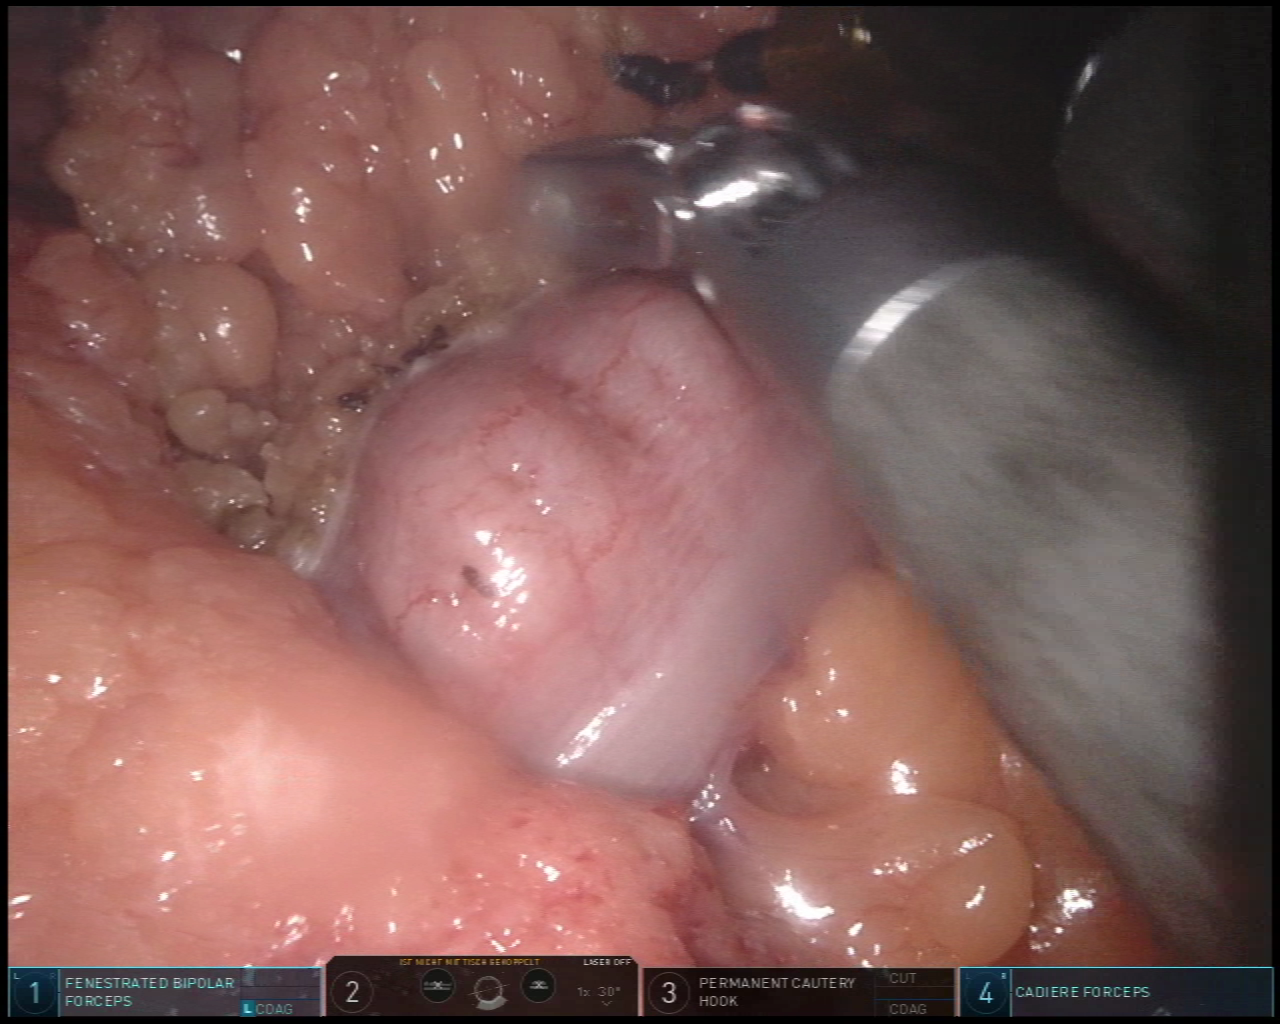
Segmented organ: colon
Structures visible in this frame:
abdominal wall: no
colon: yes
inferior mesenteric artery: no
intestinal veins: no
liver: no
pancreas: no
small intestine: no
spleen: no
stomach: no
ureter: no
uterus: no
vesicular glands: no